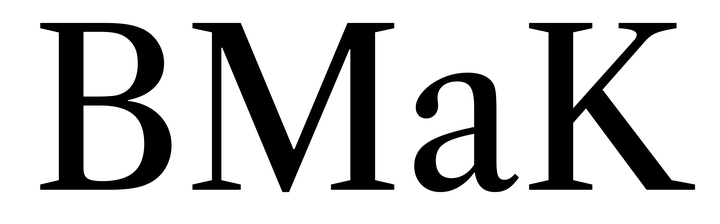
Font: LibreCaslonText_Regular